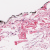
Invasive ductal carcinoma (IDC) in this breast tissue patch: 0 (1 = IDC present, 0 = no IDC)